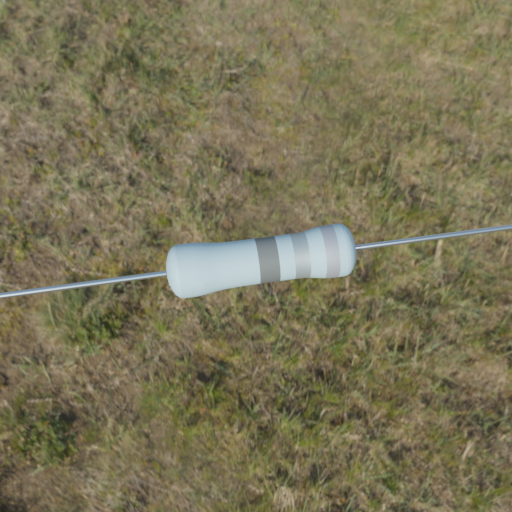
Resistor colour bands (in order): gray, silver, silver